Question: I am trying to create a database management system in the form of a form application. I am using a Microsoft Access database. I have one particular SQL update query which is throwing an error and I cannot work out what is the cause of the error and would like to ask for help with how to make it work. I am confused since I have used update queries a number of times with no problem. I have already tried to look at whether this is due to the query using any oledb reserved words and I couldn't find any being used. I have checked that all the quotation markings are correctly used according to the data types of the data I have put in the query. I have also checked that table field names are correct.
The line...
'''
command2.ExecuteNonQuery();
'''
...is the one where the error is thrown.
'''
connection.Open();
OleDbCommand command2 = new OleDbCommand();
command2.Connection = connection;
query = "update Clients set FirstName='" + txt_FirstName.Text + "', Surname='" + txt_Surname.Text + "', AddressFirstLine='" + txt_AddressFirstLine.Text + "', AddressSecondLine='" + txt_AddressSecondLine.Text + "', AddressTown='" + txt_AddressTown.Text + "', AddressPostcode='" + txt_AddressPostcode.Text + "', Email='" + txt_Email.Text + "', Telephone='" + txt_TelephoneNumber.Text + "', Username='" + txt_Username.Text + "', UKARAID='" + txt_UKARAID.Text + "', where ClientID=" + txt_ClientID.Text;
MessageBox.Show(query);
command2.CommandText = query;
command2.ExecuteNonQuery();
connection.Close();
'''

Thanks in advance for your help! If there's anything else I can provide that might help answer my question let me know.
PS. I am aware of parametrized queries and WILL be implementing them so don't worry about that. :)
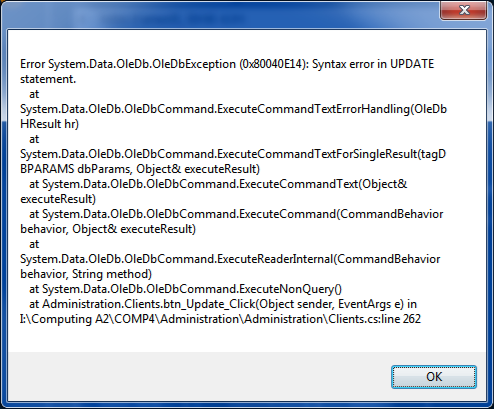
Answer: There is a comma before the where, you need to remove that ( "', where ClientID=")
'''
query = "update Clients set FirstName='" + txt_FirstName.Text + "', Surname='" + txt_Surname.Text + "', AddressFirstLine='" + txt_AddressFirstLine.Text + "', AddressSecondLine='" + txt_AddressSecondLine.Text + "', AddressTown='" + txt_AddressTown.Text + "', AddressPostcode='" + txt_AddressPostcode.Text + "', Email='" + txt_Email.Text + "', Telephone='" + txt_TelephoneNumber.Text + "', Username='" + txt_Username.Text + "', UKARAID='" + txt_UKARAID.Text + "' where ClientID=" + txt_ClientID.Text;
'''